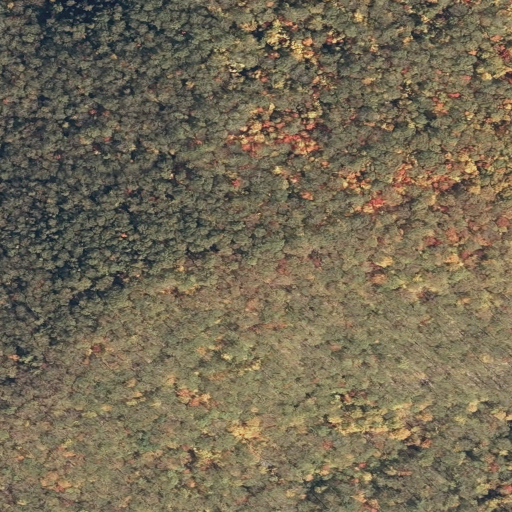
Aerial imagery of mountain in Maine named Mason Hill containing deciduous forest and mixed forest